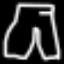
Label: pants